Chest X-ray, PA view. Patient: 64 years old, sex M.
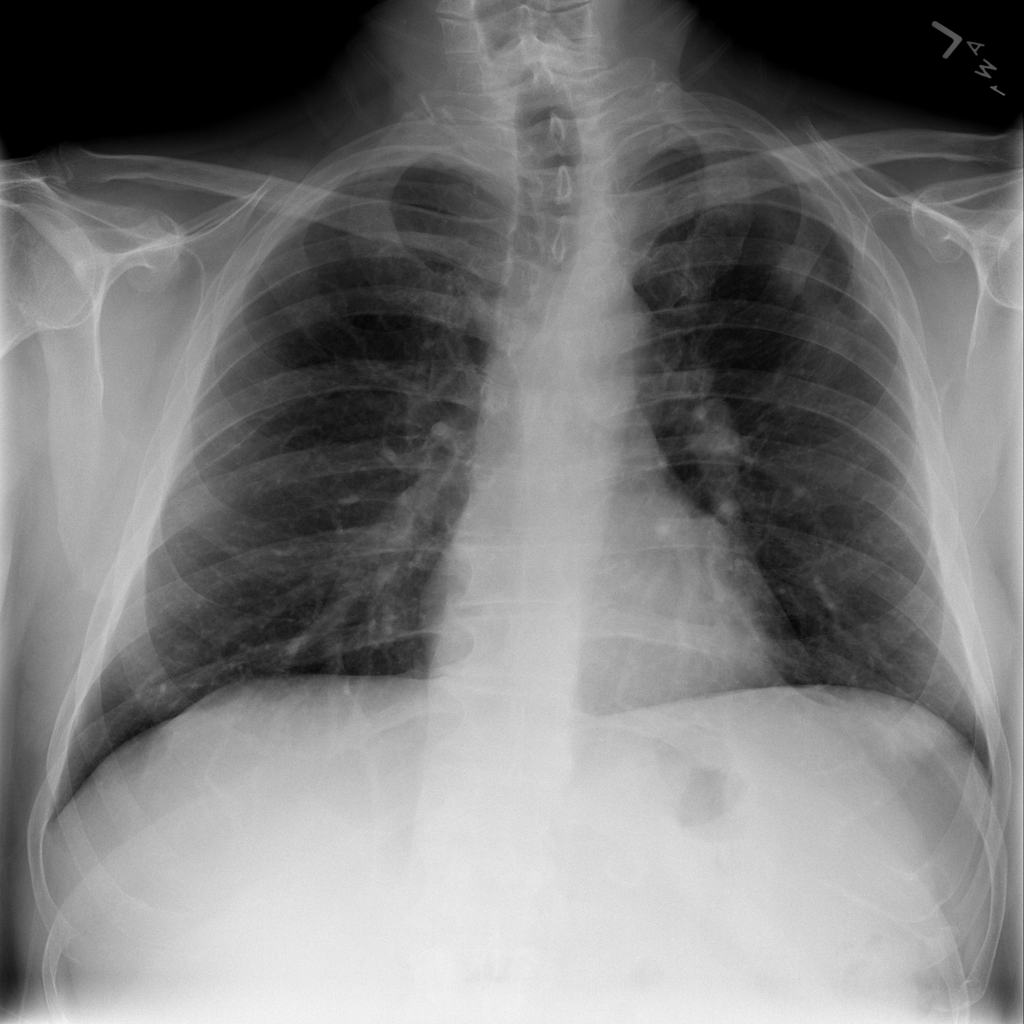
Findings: Atelectasis